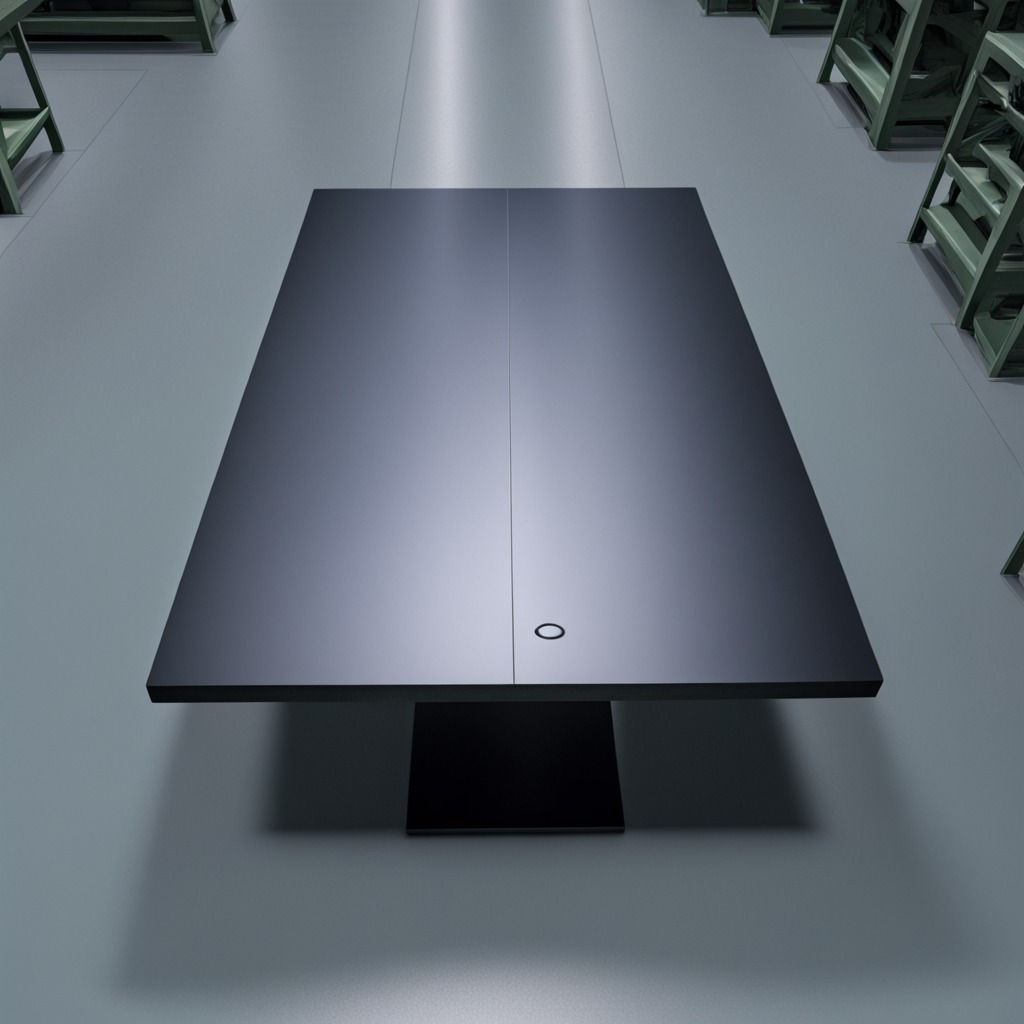
A rubber O-ring lying on the tabletop.